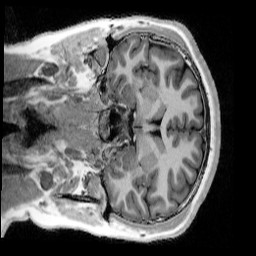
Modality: UNIT1_denoised
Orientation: coronal
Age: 12
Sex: female
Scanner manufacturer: siemens
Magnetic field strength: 3 T
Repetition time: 4 s
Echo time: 0.00303 s